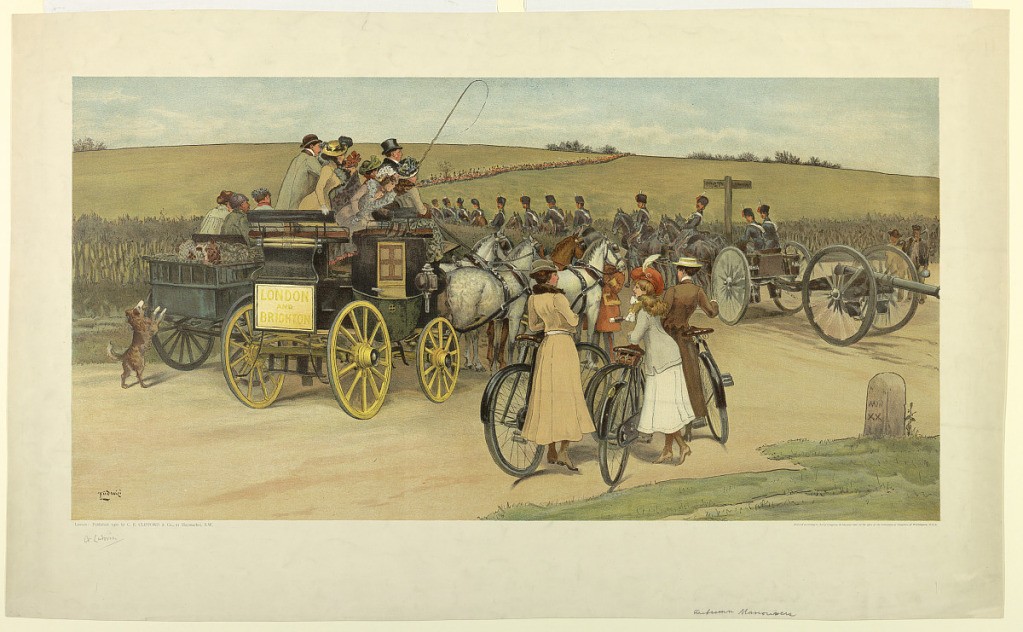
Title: Autumn Maneuvers
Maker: Albert Ludovici
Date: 1901
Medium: Chromolithograph on paper
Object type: Chromolithograph
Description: A field with infantry and horse troops. In the foreground, a London and Brighton coach, women with bicycles, and a cannon. Artist's name, lower left. Below in graphite, and the date, title and publisher's name.